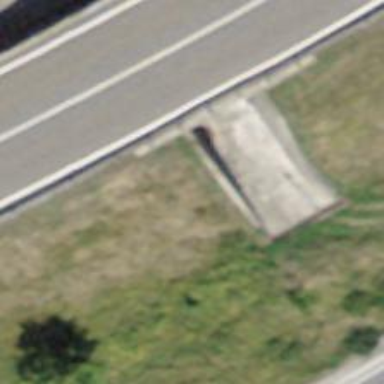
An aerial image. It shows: Path going through tunnel.